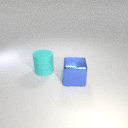
large cyan rubber cylinder to the left of large blue metal cube